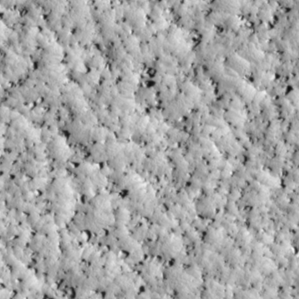
Label: non_frost